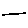
Label: line